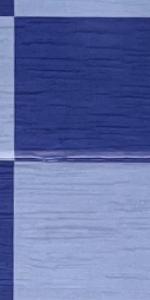
Label: Empty